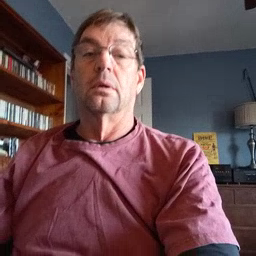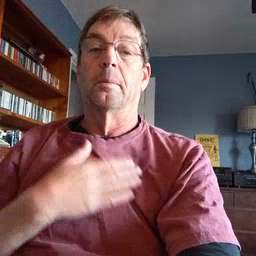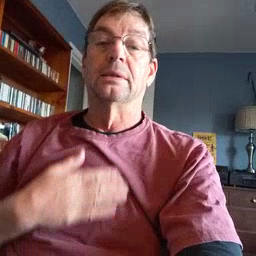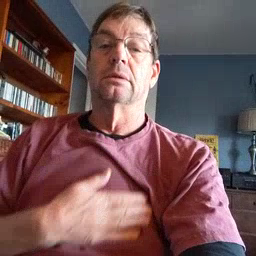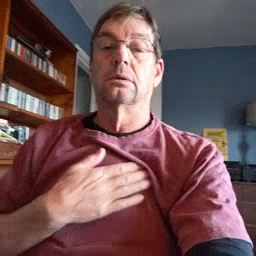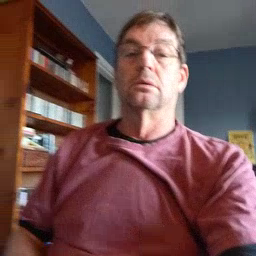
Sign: please